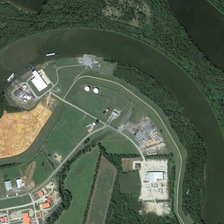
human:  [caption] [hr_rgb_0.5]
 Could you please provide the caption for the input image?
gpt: many green plants and some buildings are in two sides of curved river .

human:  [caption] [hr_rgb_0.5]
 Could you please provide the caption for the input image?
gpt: many green plants and some buildings are in two sides of curved river .

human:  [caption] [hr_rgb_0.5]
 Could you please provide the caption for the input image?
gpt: many green plants and some buildings are in two sides of curved river .

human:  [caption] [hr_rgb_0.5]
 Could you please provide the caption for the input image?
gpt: many green plants and some buildings are in two sides of curved river .

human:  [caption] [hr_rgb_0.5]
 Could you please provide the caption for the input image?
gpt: many green plants and some buildings are in two sides of curved river .